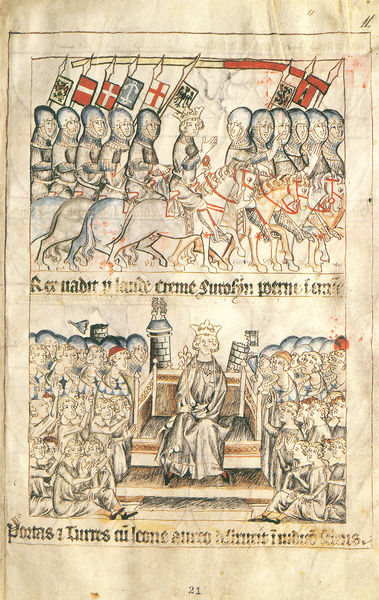
Titel: Trierer Bildhandschrift/Bilderchronik von Kaiser Heinrich VII. und Kurfürst Balduin von Luxemburg 1308-1313/ Kaiser Heinrichs Romfahrt
Schlagwörter: blau, männer, zeichnung, rot, versammlung, gelehrte, sitzend, krone, pferd, pferde, reiter, turm, schrift, fahnen, fahne, mauer, banner, gefolge, kaiser, könig, lanze, soldaten, thron, stufe, buch, seite, text, helm, herrscher, ritter, heer, rüstung, wappen, mittelalter, krönung, lanzen, macht, flaggen, hofstaat, handschrift, zepter, latein, schridt, befehl, untertanen, fürstentum, ssitzen, thrn